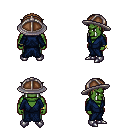
a pixel art fantasy rpg character, male body template, orc, green skin, blue robe, teal pants, blonde plain hairstyle, chain helm, bracelets, metal boots, four views (front, back, left, right), 2x2 character sprite sheet, small pixel art, hard edges, no anti-aliasing